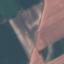
Land use / land cover class: AnnualCrop